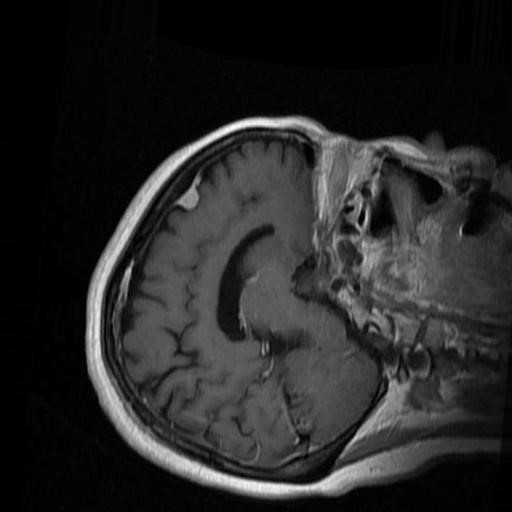
Label: brain_menin